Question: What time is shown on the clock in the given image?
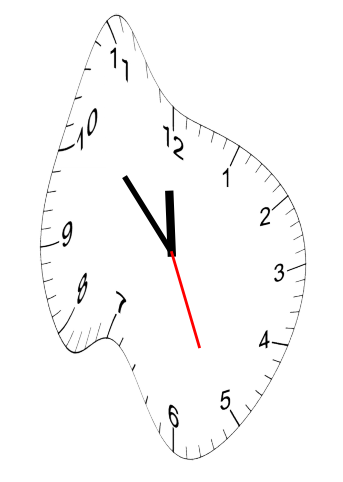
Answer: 11:52:26